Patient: sex F, age 31
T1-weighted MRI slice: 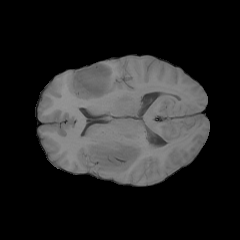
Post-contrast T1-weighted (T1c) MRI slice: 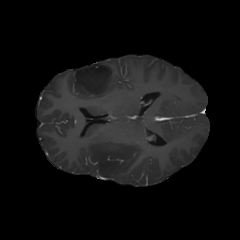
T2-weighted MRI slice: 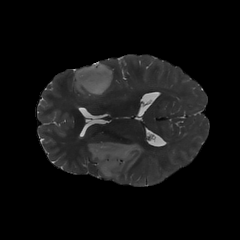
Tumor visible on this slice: yes
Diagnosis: Astrocytoma, IDH-mutant
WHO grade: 2